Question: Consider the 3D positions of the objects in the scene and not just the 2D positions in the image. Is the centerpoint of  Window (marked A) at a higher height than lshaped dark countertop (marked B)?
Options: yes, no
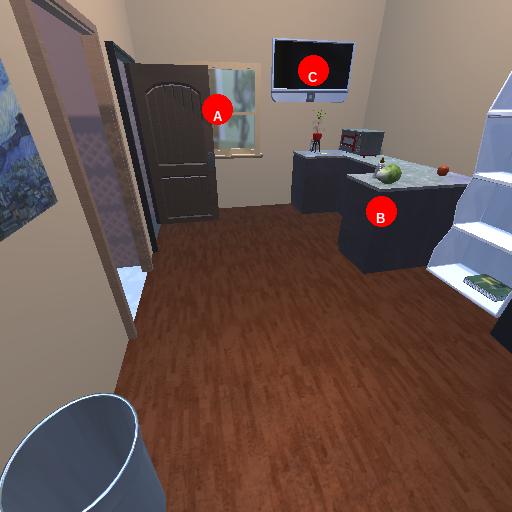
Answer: yes